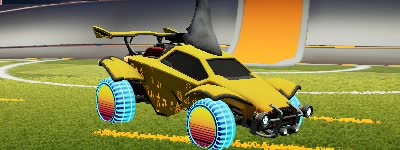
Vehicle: octane